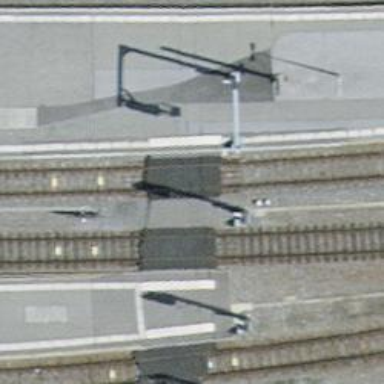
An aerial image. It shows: Railway signal.